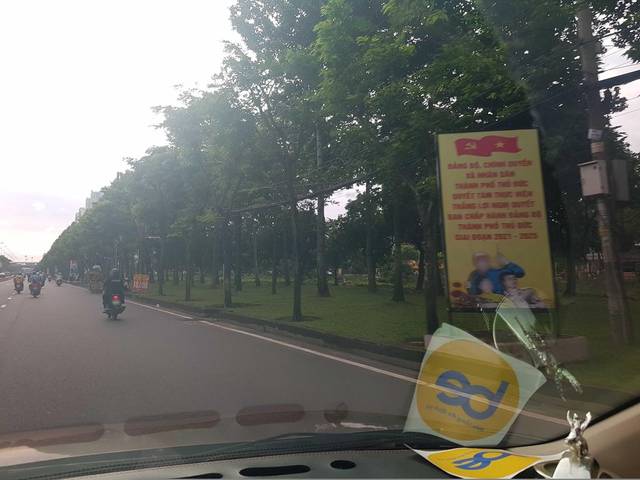
Region: Vietnam
Coordinates: 10.801, 106.738